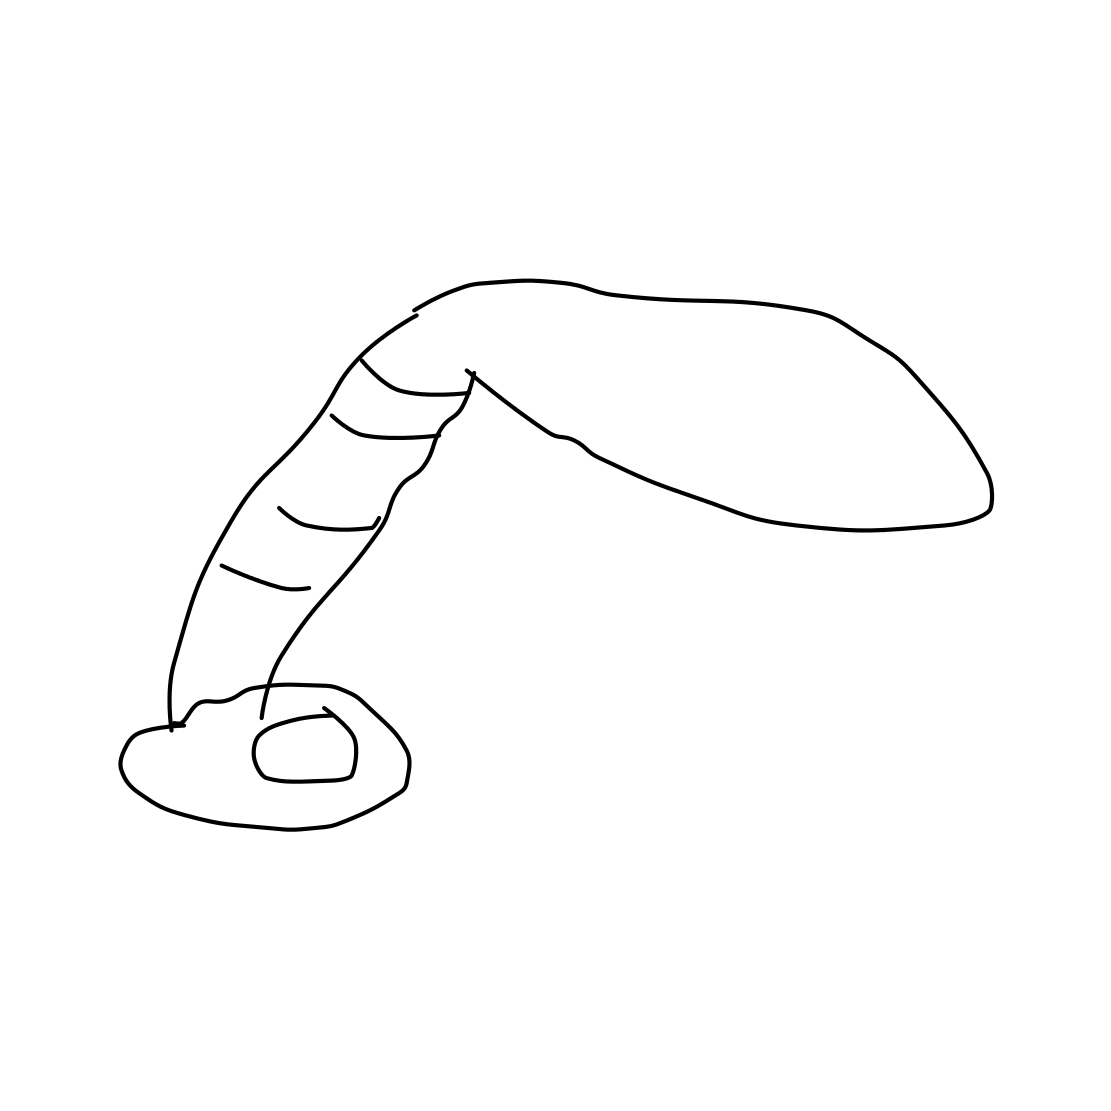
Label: tablelamp